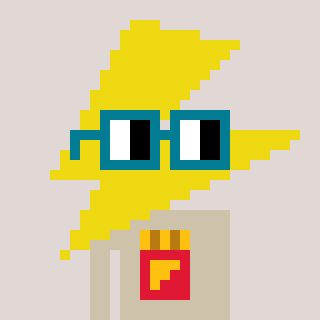
a pixel art character with square dark green glasses, a lightning bolt-shaped head and a bege-colored body on a warm background